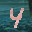
Label: 4